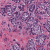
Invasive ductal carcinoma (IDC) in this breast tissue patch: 1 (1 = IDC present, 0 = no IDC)